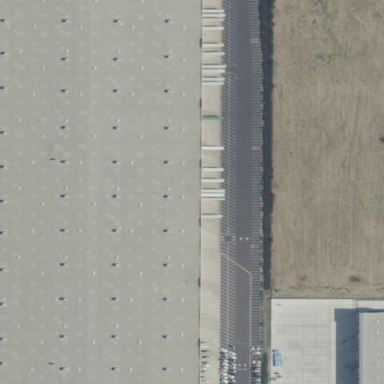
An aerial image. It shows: Warehouse that serves as post depot.